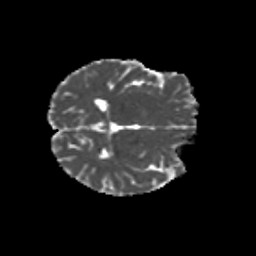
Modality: MD
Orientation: axial
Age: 21
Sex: male
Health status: healthy
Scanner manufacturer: siemens
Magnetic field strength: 3 T
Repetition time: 8.6 s
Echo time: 0.095 s